Question: i need to add a line of dots to my layout like this

this is my layout
'''
<?xml version="1.0" encoding="utf-8"?>
<LinearLayout xmlns:android="http://schemas.android.com/apk/res/android"
android:layout_width="wrap_content"
android:layout_height="wrap_content"
android:background="@drawable/deals_list_item_bckg"
android:orientation="horizontal" >
<ImageView
android:id="@+id/dealImg"
android:layout_width="100dp"
android:layout_height="100dp"
android:scaleType="fitXY"
android:src="@drawable/deals_list_img" />
<LinearLayout
android:layout_width="match_parent"
android:layout_height="100dp"
android:orientation="vertical" >
<TextView
android:id="@+id/dealDescription"
android:layout_width="wrap_content"
android:layout_height="wrap_content"
android:layout_marginLeft="5dp"
android:layout_marginRight="5dp"
android:layout_marginTop="5dp"
android:maxLines="3"
android:text="Lorem Ipsum dolor sit amet dolor sed a ite amkt Lantin dolor latim dk kuitshen sed iditur anet" />
<RelativeLayout
android:layout_width="match_parent"
android:layout_height="match_parent" >
<TextView
android:id="@+id/dealNewPrice"
android:layout_width="wrap_content"
android:layout_height="wrap_content"
android:layout_alignParentBottom="true"
android:layout_alignParentRight="true"
android:layout_marginRight="5dp"
android:text="1248$"
android:textColor="@color/deals_list_new_price"
android:textSize="18sp"
android:textStyle="bold" />
<TextView
android:id="@+id/dealOldPrice"
android:layout_width="wrap_content"
android:layout_height="wrap_content"
android:layout_alignParentBottom="true"
android:layout_marginRight="15dp"
android:layout_toLeftOf="@+id/dealNewPrice"
android:text="2500$"
android:textColor="@color/deals_list_old_price"
android:textSize="15sp" />
</RelativeLayout>
</LinearLayout>
</LinearLayout>
'''
in which way i can do this thing
i also try using a ShapeDrawable but still not understand how it works i need an example to see how it work and how do this in may layout between description textview and prices textviews
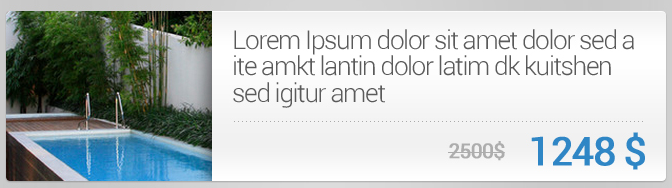
Answer: Try this
in Higher versions, without 'android:layerType' attribute will not work. Now add 'android:layerType' attribute with 'software' value as below
'''
android:layerType="software"
'''
For more details see <URL>
Your updated layout should be as below
'''
<?xml version="1.0" encoding="utf-8"?>
<LinearLayout xmlns:android="http://schemas.android.com/apk/res/android"
android:layout_width="wrap_content"
android:layout_height="wrap_content"
android:background="@drawable/rounded_edge"
android:orientation="horizontal" >
<ImageView
android:id="@+id/dealImg"
android:layout_width="100dp"
android:layout_height="100dp"
android:scaleType="fitXY"
android:src="@drawable/ic_launcher" />
<LinearLayout
android:layout_width="match_parent"
android:layout_height="100dp"
android:orientation="vertical" >
<TextView
android:id="@+id/dealDescription"
android:layout_width="wrap_content"
android:layout_height="wrap_content"
android:layout_marginLeft="5dp"
android:layout_marginRight="5dp"
android:layout_marginTop="5dp"
android:maxLines="3"
android:text="Lorem Ipsum dolor sit amet dolor sed a ite amkt Lantin dolor latim dk kuitshen sed iditur anet" />
<View
android:layout_width="match_parent"
android:layout_height="5dip"
android:background="@drawable/dash_line"
android:layerType="software"
android:orientation="vertical" />
<RelativeLayout
android:layout_width="match_parent"
android:layout_height="match_parent" >
<TextView
android:id="@+id/dealNewPrice"
android:layout_width="wrap_content"
android:layout_height="wrap_content"
android:layout_alignParentBottom="true"
android:layout_alignParentRight="true"
android:layout_marginRight="5dp"
android:text="1248$"
android:textColor="@color/scoreColor"
android:textSize="18sp"
android:textStyle="bold" />
<TextView
android:id="@+id/dealOldPrice"
android:layout_width="wrap_content"
android:layout_height="wrap_content"
android:layout_alignParentBottom="true"
android:layout_marginRight="15dp"
android:layout_toLeftOf="@+id/dealNewPrice"
android:text="2500$"
android:textColor="@color/scoreColor"
android:textSize="15sp" />
</RelativeLayout>
</LinearLayout>
</LinearLayout>
'''
dash line is 'dash_line.xml'
'''
<shape xmlns:android="http://schemas.android.com/apk/res/android"
android:shape="line" >
<solid android:color="#fdfdfd" >
</solid>
<stroke
android:dashGap="5px"
android:dashWidth="5px"
android:width="2dp"
android:color="@color/scoreColor" >
</stroke>
</shape>
'''